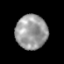
Tissue: prostate
Cell type: T cells
Senescence score: 0.2138
Nuclear area (px): 1063
Mean DAPI intensity: 154.513